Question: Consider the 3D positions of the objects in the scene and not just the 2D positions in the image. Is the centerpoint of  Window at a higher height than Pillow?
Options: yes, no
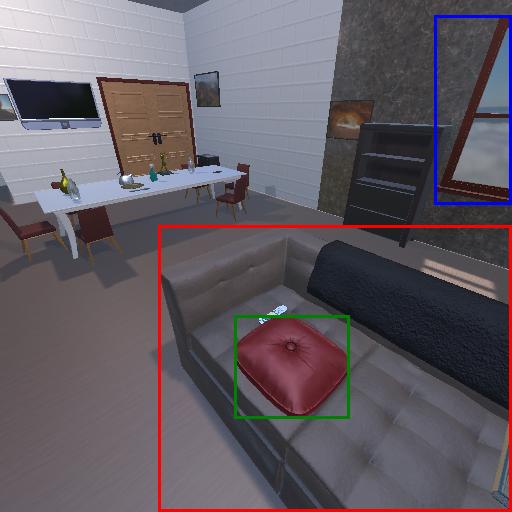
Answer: yes